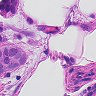
Metastatic tissue present: yes